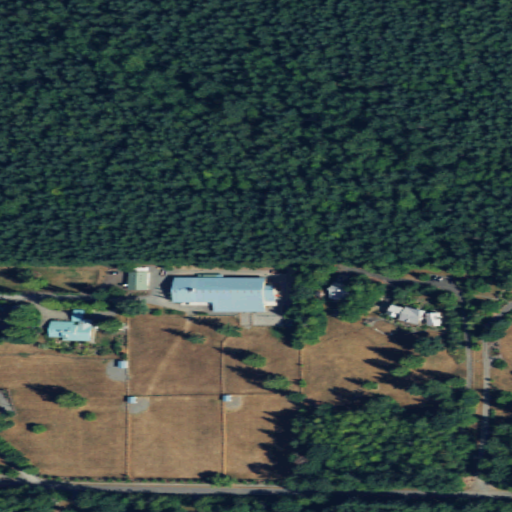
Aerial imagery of mountain in Washington named Mitchell Hill containing mixed forest, grassland, evergreen forest, deciduous forest, open development, shrub, medium intensity development, and low intensity development